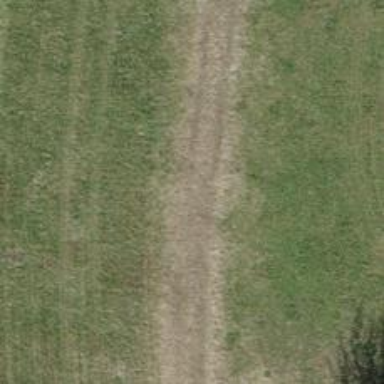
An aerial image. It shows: Gravel track with grade 5 track type.